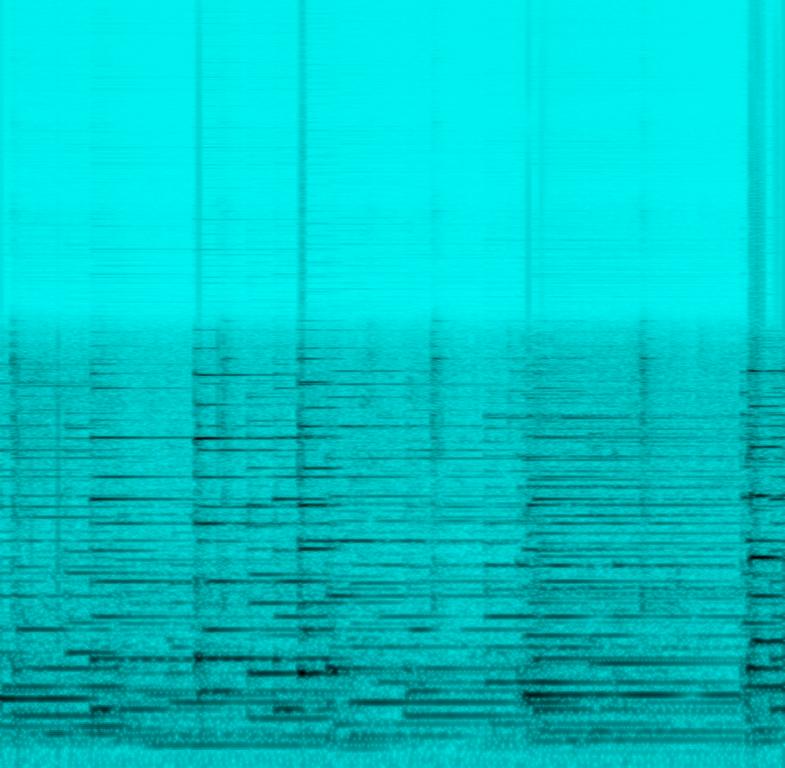
This audio contains someone playing a gospel/jazz melody when a very loud drum comes in with a fill-in on the toms. This is an amateur recording and of poor audio-quality. This song may be playing in a gospel church.